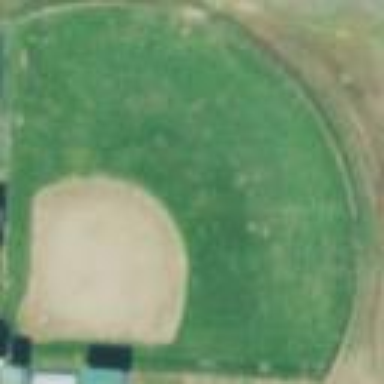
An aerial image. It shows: Softball pitch for leisure land activities.